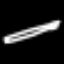
Label: pencil